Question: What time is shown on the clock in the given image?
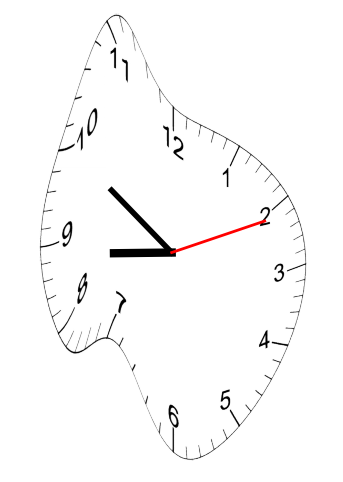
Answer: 08:50:11